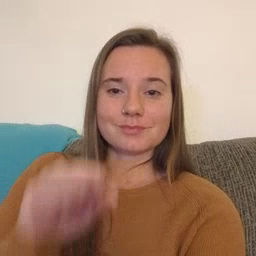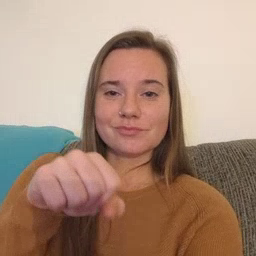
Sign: yes